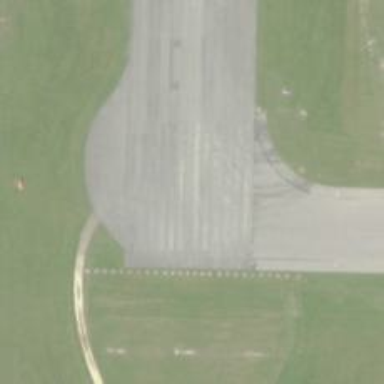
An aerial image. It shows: Image of taxiway at airport.